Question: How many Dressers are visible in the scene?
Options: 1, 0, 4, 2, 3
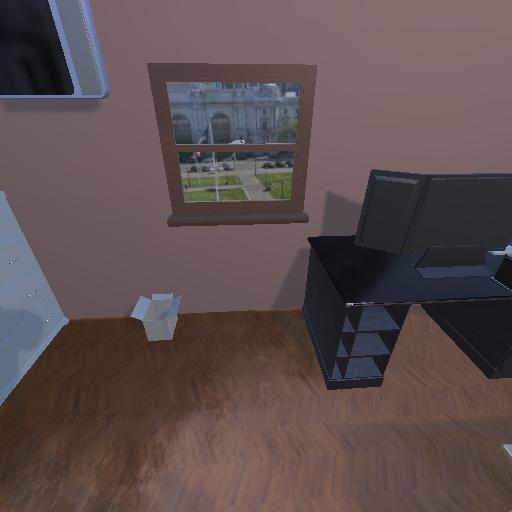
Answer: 1